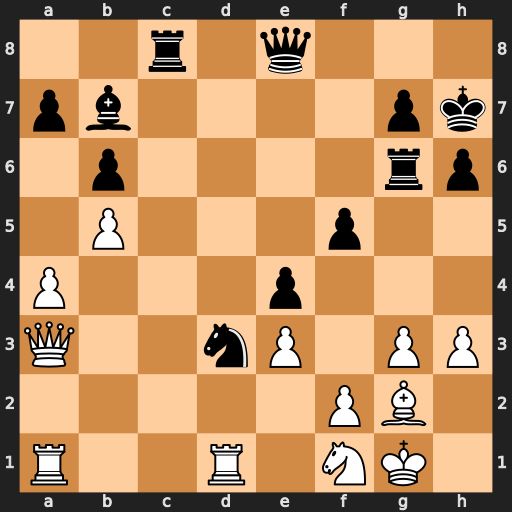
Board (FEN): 2r1q3/pb4pk/1p4rp/1P3p2/P3p3/Q2nP1PP/5PB1/R2R1NK1
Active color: w
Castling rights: -
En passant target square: -
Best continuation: Rxd3 exd3 Bxb7